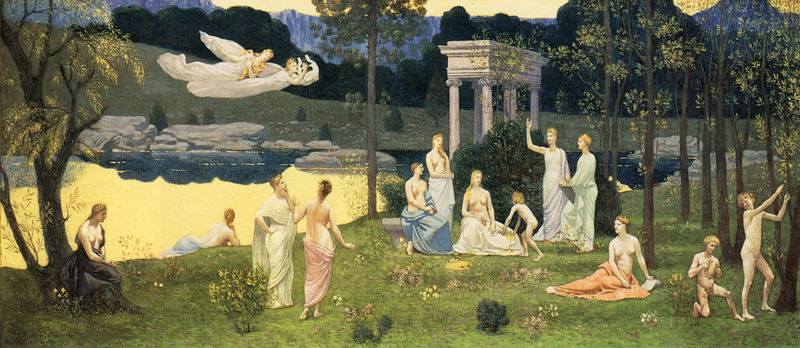
Titel: Le Bois sarcé cher aux Arts et aux Muses, The Sacred Grove beloved of the Arts and of the Muses
Künstler: Pierre Puvis de Chavannes
Standort: Chicago (Illinois)
Institution: The Art Institute of Chicago
Schlagwörter: akt, baum, berg, blau, blätter, felsen, flügel, gemälde, himmel, laub, nackt, schatten, umhang, wasser, baden, badende, bäume, fluss, frauen, gelb, grün, landschaft, menschen, mädchen, see, sitzen, teich, ufer, abend, blumen, brust, bunt, busen, damen, frau, grau, kleid, orange, pastell, rücken, szene, säule, säulen, türkis, weiss, gras, rasen, rot, wiese, symbolismus, gesichter, architektur, falten, stehen, stein, steine, hügel, natur, sonnenaufgang, spiegelung, strauch, busch, büsche, gehen, gewässer, sonne, sträucher, wiesen, gewand, gold, haare, realismus, tücher, gewänder, klassizismus, pflanzen, idealisierung, rosa, wald, fliegen, kinder, engel, garten, hellblau, brüste, strand, ruhe, liegen, bogen, haltung, spiegelbild, jungen, knaben, berge, dunkelgrün, hellgrün, sonnenuntergang, idylle, bank, figuren, böschung, jugendstil, faltenwurf, halbakt, nackte, nazarener, frühling, spiel, paradies, ruine, antike, ideal, idyll, lichtung, jugenstil, kapitelle, antik, griechen, götter, olymp, toga, griechisch, musen, nymphen, medusa, hain, goldenes zeitalter, tempel, fresko, arkadien, hera, harfe, korinthisch, klassik, dichtung, weise, judendstil, apollo, göttinnen, poesie, quelle, parken, erholung, wandeln, jünglinge, puvis de chavannes, ovid, arkadisch, säilen, tmpel, chavanne, feslen, puvis, kassizismus, nazrener, puvis de chavanne